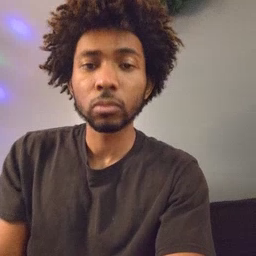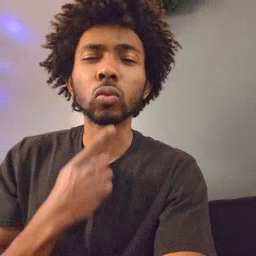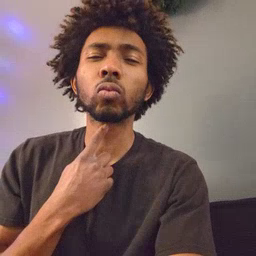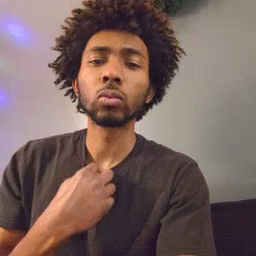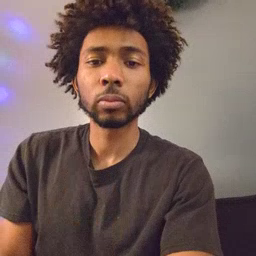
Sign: thirsty